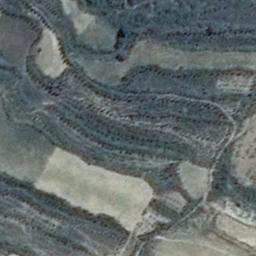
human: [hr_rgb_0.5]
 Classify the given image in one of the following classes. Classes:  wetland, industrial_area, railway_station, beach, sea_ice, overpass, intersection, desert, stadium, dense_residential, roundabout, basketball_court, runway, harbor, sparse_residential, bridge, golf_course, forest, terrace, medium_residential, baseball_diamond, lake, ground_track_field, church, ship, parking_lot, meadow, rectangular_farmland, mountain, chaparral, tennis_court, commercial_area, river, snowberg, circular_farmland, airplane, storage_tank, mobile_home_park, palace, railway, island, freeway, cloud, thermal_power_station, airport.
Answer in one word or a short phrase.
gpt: terrace